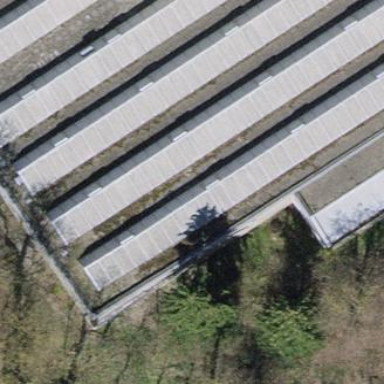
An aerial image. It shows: Industrial building with silver sawtooth roof.